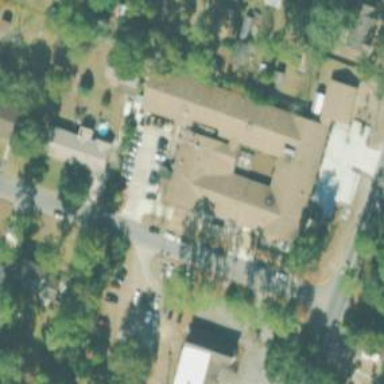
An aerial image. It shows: Nursing home building that serves as social facility.